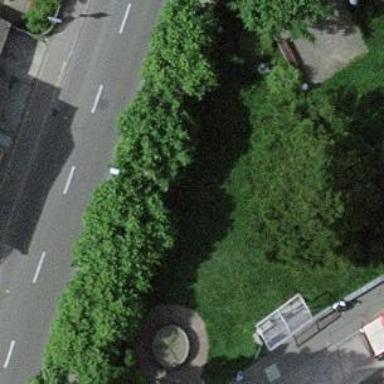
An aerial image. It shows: Grassy area with lush vegetation.